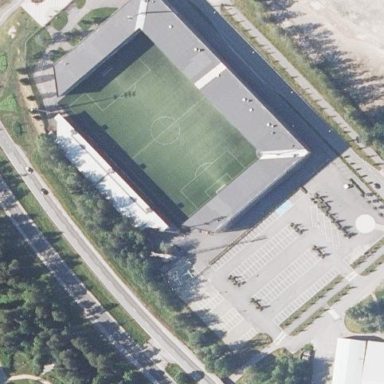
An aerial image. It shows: Soccer pitch designated for leisure and sports activities.